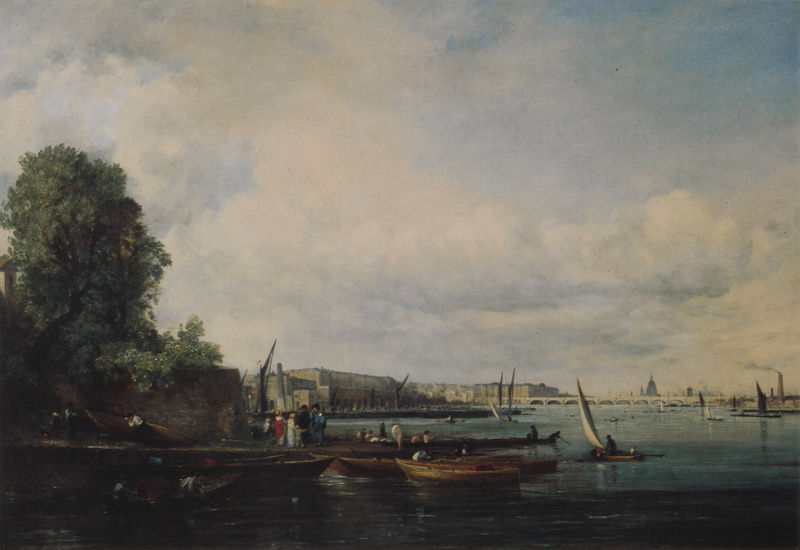
Titel: The Thames and Waterloo Bridge
Künstler: John Constable
Standort: Cincinnati (Ohio)
Institution: Cincinnati Art Museum
Schlagwörter: baum, blau, blätter, dunkel, gemälde, himmel, laub, mann, meer, schatten, wasser, weiß, wolken, bäume, fluss, grün, kirchturm, landschaft, menschen, see, stadt, ufer, braun, fenster, frau, grau, hell, hintergrund, holz, licht, männer, schwarz, gebäude, haus, rot, wolke, leute, ferne, horizont, häuser, natur, spiegelung, weite, wind, brücke, büsche, gebüsch, gewässer, kanal, kirche, rauch, sonne, england, arbeit, boot, boote, handel, kahn, kamin, schornstein, turm, bewölkt, küste, ruhig, schiff, schiffe, segel, segelboot, segelschiffe, sommer, wellen, bogen, fassade, italien, venedig, fischer, mast, segelschiff, dorf, dächer, mauer, dunst, schlot, arbeiter, figuren, hafen, kähne, hafenmauer, kai, kuppel, masten, quai, romantik, seestück, steg, wetter, glanz, bucht, segelboote, bögen, burg, palast, kanu, leuchtturm, kran, festung, mauerwerk, baun, arkaden, kathedrale, widerspiegelung, florenz, stadtmauer, esse, spaziergänger, ankunft, dresden, london, reisende, spaß, anlegestelle, bauten, bott, morgens, kräne, häser, wollken, nee, gähn, rrr, h#user, wolkern, ventig